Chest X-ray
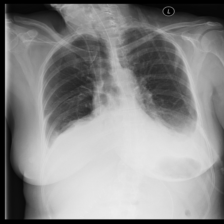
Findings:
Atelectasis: negative
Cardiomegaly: negative
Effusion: negative
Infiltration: negative
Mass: negative
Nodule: negative
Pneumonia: negative
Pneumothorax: negative
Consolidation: negative
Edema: negative
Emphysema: negative
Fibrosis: negative
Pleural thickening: negative
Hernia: negative